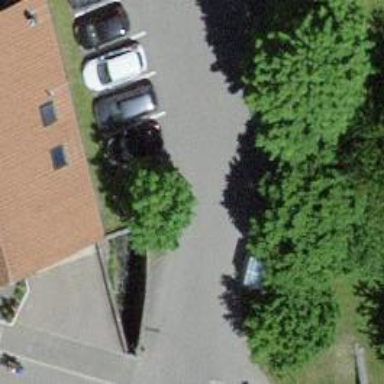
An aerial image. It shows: Parking aisle designated as service road.